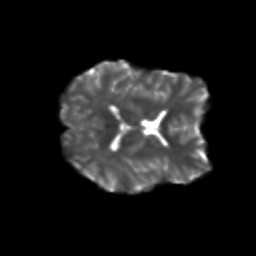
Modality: T2w
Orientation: axial
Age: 19
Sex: female
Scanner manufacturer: siemens
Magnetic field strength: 3 T
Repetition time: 3.5 s
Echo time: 0.104 s